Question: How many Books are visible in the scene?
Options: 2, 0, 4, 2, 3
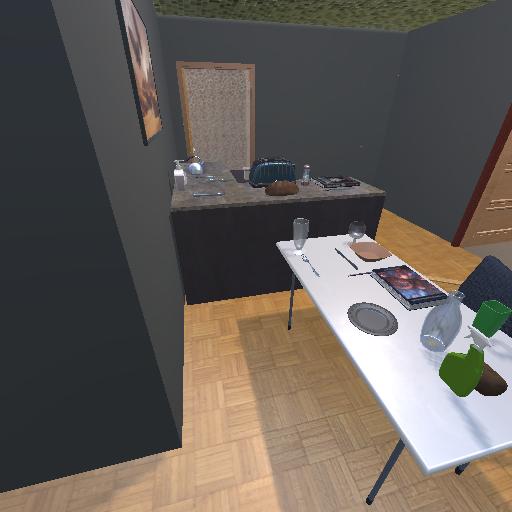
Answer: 2